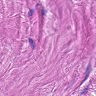
Metastatic tissue present: no